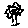
Label: flower